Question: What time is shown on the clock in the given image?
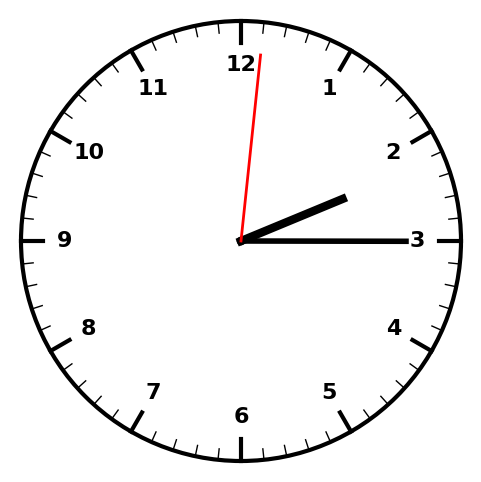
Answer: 02:15:01